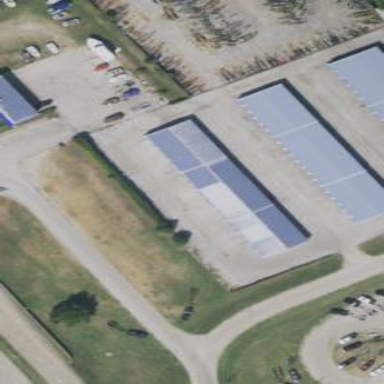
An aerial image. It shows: Building designated for boat storage.